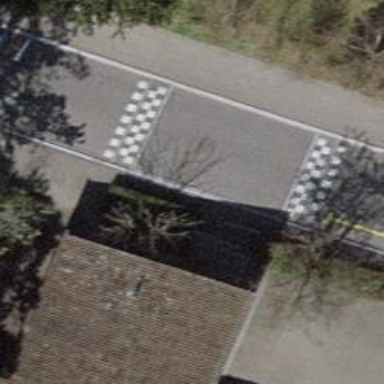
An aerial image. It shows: Paved footway with crossing.